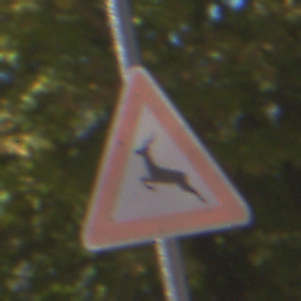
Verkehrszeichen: WildwechselRechts
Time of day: MorningAfternoon
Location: Outdoor (Nature)
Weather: Clear
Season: Summer
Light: Natural